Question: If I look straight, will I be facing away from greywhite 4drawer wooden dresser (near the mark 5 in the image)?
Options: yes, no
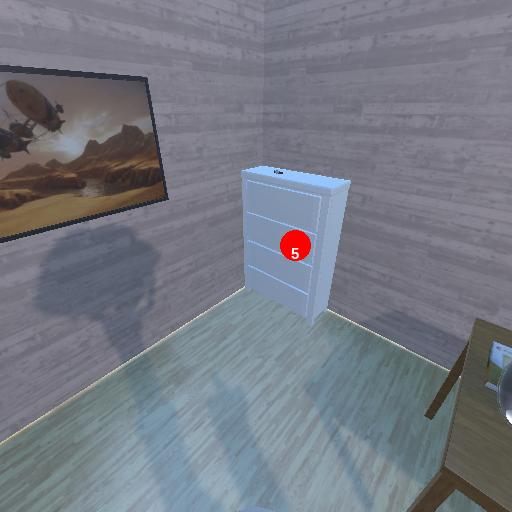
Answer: yes